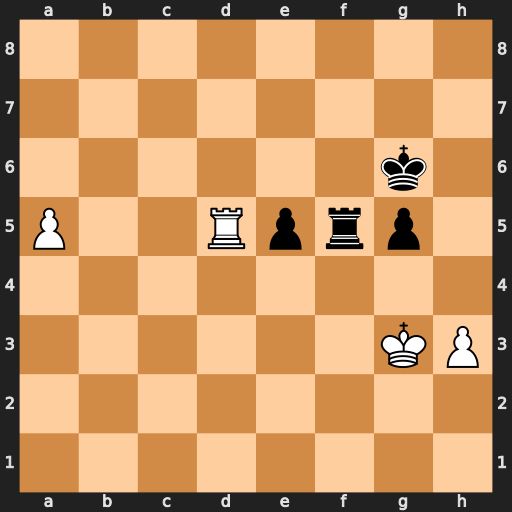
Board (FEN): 8/8/6k1/P2Rprp1/8/6KP/8/8
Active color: w
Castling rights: -
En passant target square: -
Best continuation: a6 Rf1 Ra5